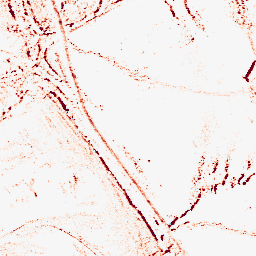
Category: morphological
Decomposition family: morphological_rect
Decomposition parameters: operation: opening
width: 5
height: 3
Upsampling method: quintic
Upsampling parameters: scale: 2
Upsampling scale: 2